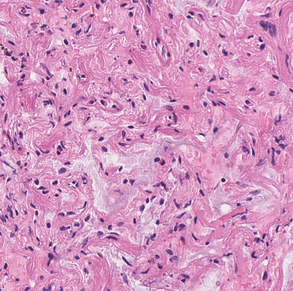
Tumor epithelial tissue: no
Tumor-associated stroma tissue: no
Normal tissue: yes